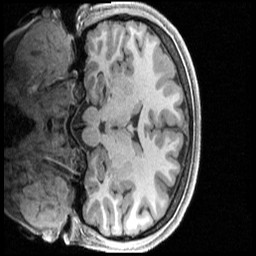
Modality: T1w
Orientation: coronal
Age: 22
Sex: female
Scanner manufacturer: siemens
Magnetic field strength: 3 T
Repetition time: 2.4 s
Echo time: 0.00231 s